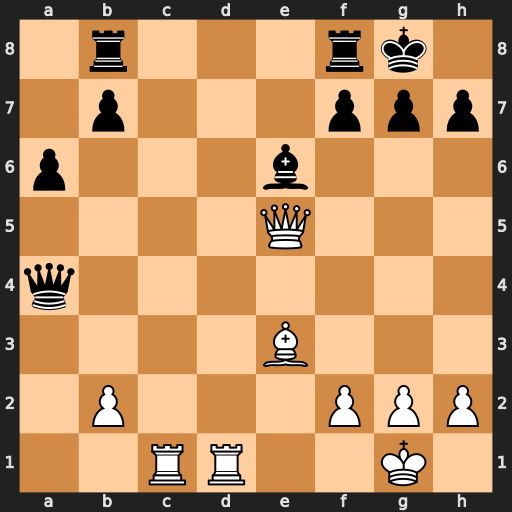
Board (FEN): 1r3rk1/1p3ppp/p3b3/4Q3/q7/4B3/1P3PPP/2RR2K1
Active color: w
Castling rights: -
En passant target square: -
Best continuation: Bd4 f6 Qxe6+